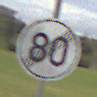
Verkehrszeichen: EndeGeschwindigkeit80
Umgebung: Outdoor, Suburban
Tageszeit: MorningAfternoon
Wetter: PartlyCloudy
Licht: Natural
Jahreszeit: NotSpecified
Kontrast: HighContrast